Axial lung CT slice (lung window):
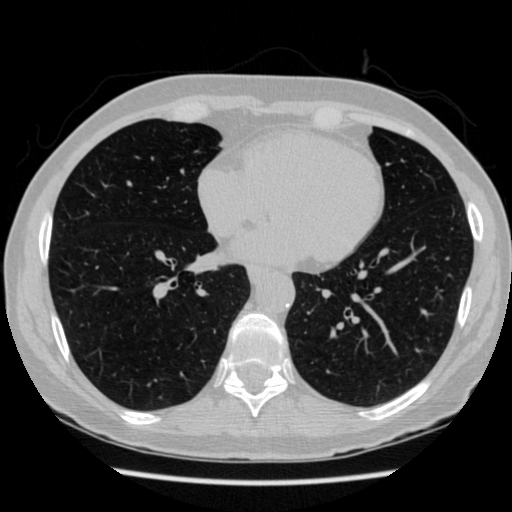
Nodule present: no